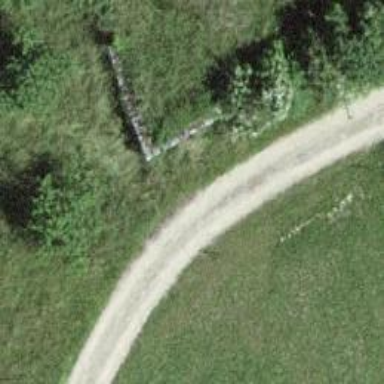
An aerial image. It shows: Service road with unpaved surface of grade2.